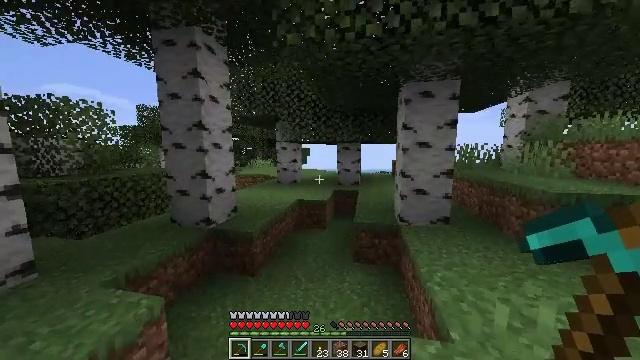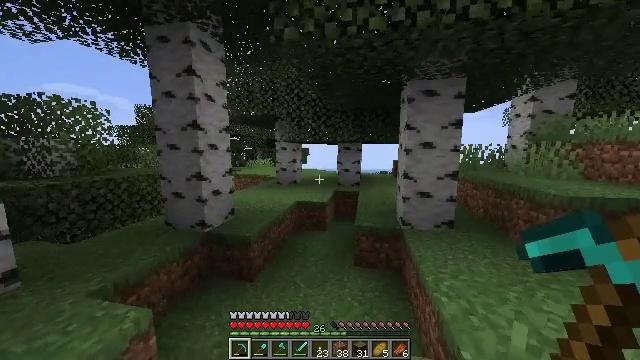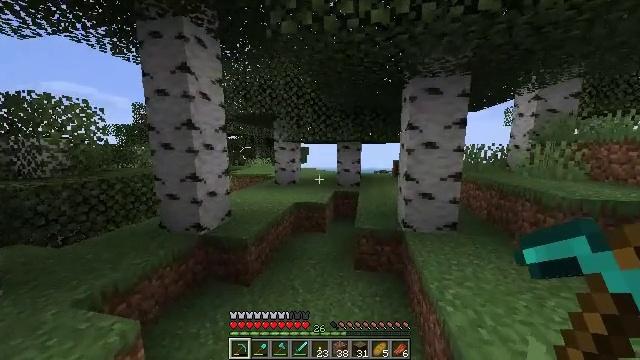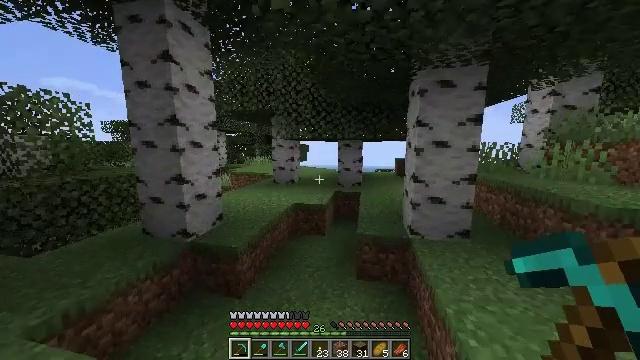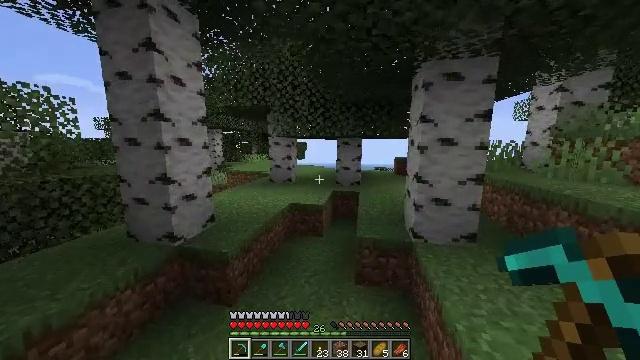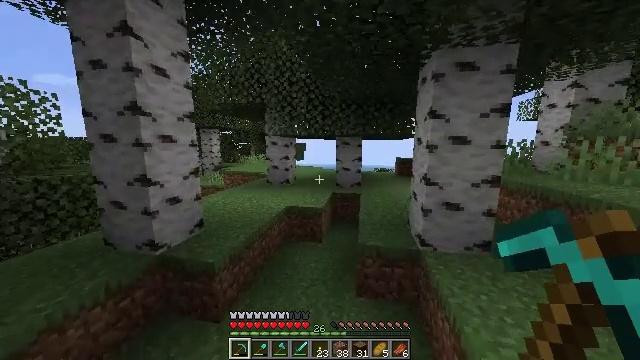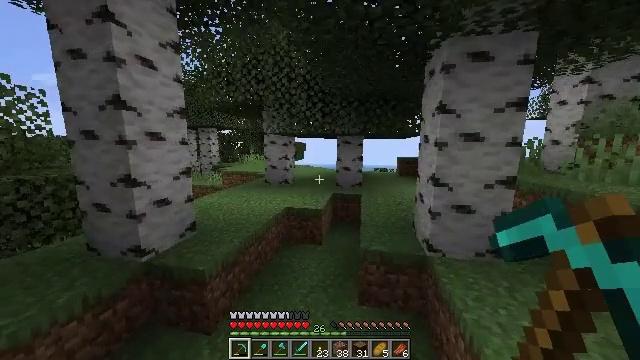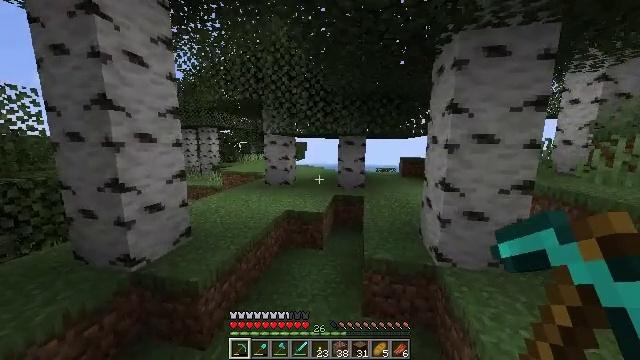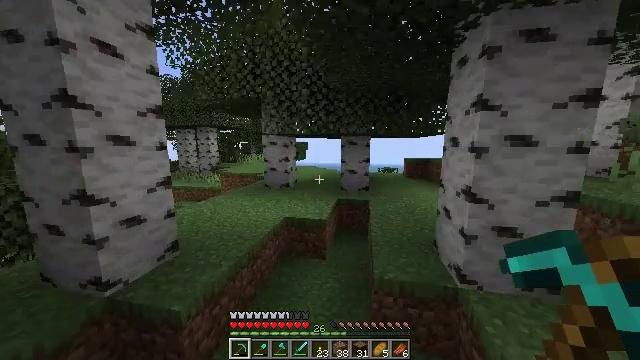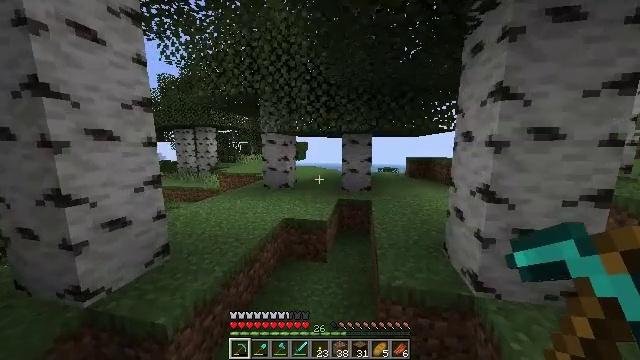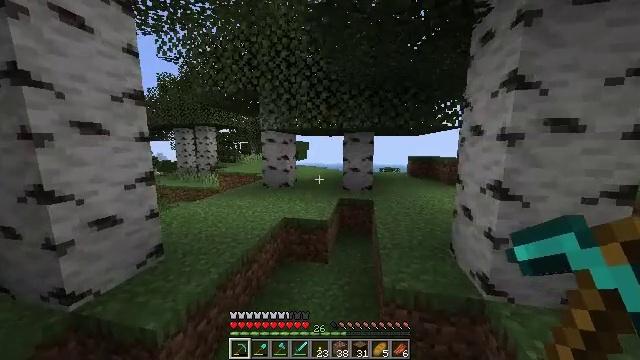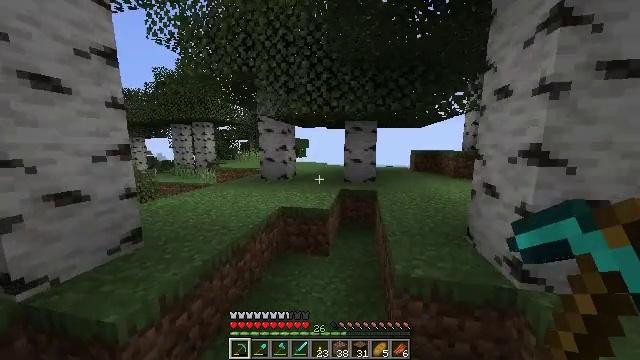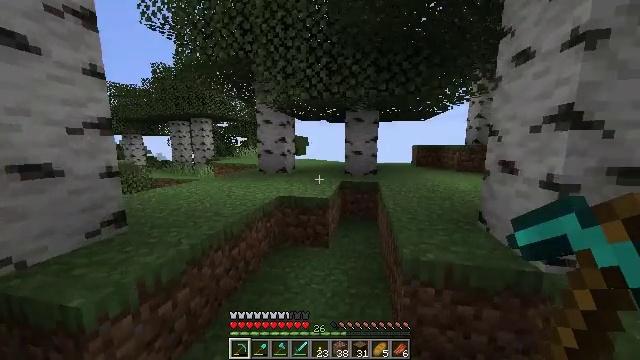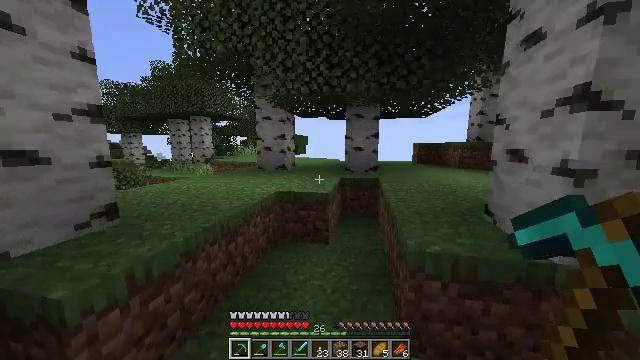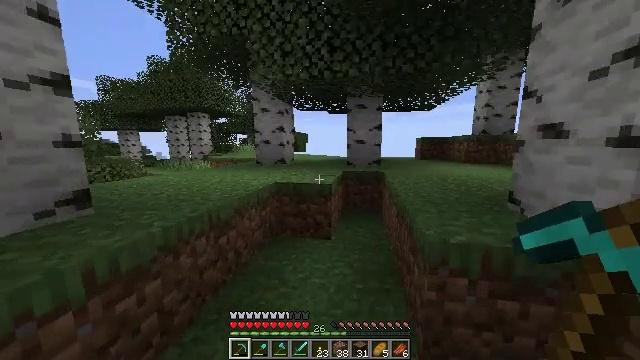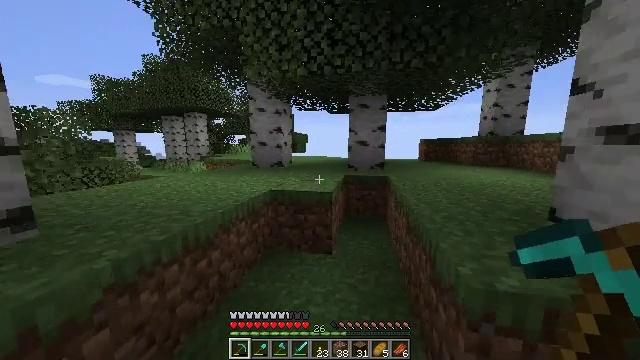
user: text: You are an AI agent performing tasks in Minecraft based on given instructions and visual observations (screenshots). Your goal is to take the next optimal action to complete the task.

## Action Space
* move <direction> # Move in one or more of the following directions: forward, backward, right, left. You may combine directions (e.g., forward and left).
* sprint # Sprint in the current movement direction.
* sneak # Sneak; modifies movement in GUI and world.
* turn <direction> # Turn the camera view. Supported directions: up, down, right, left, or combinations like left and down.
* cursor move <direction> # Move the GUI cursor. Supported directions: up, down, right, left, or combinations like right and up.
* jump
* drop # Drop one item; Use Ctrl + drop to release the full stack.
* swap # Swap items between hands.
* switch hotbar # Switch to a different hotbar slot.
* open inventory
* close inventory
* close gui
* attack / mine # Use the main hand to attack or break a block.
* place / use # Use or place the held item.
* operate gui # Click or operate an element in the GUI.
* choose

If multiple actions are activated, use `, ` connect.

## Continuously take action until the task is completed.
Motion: motion action
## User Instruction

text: Collect sugar cane near water sources.
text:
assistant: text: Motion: move forward, sprint
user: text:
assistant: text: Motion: move forward, sprint
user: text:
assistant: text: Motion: move forward, sprint
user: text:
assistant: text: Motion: move forward, sprint
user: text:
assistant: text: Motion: move forward, sprint
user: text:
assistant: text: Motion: move forward, sprint
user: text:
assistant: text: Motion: move forward, sprint
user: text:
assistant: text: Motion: move forward, sprint
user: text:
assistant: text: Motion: move forward, sprint
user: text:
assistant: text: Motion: move forward, sprint
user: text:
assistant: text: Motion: move forward, sprint
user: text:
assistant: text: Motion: move forward, sprint
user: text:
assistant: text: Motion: move forward, sprint
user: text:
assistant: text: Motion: move forward, sprint
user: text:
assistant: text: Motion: move forward, sprint
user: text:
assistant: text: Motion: move forward, sprint
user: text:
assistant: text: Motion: move forward, sprint
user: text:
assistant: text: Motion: move forward, sprint
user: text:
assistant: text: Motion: move forward, sprint, jump
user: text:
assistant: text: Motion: move forward, sprint, jump
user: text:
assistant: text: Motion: move forward, sprint, jump
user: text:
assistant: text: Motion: move forward, sprint, jump
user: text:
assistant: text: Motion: move forward, sprint, jump
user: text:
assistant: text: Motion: move forward, sprint
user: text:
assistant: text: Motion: move forward, sprint
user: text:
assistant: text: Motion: move forward, sprint
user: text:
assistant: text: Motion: move forward, sprint
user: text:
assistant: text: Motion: move forward, sprint
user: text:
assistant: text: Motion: move forward, sprint
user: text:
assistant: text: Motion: move forward, sprint